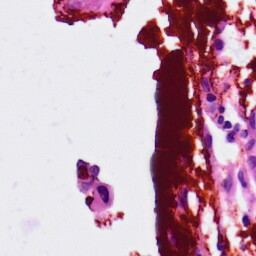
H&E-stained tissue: Lung